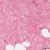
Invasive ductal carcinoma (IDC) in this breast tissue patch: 0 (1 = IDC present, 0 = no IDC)